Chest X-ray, PA view. Patient: 41 years old, sex M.
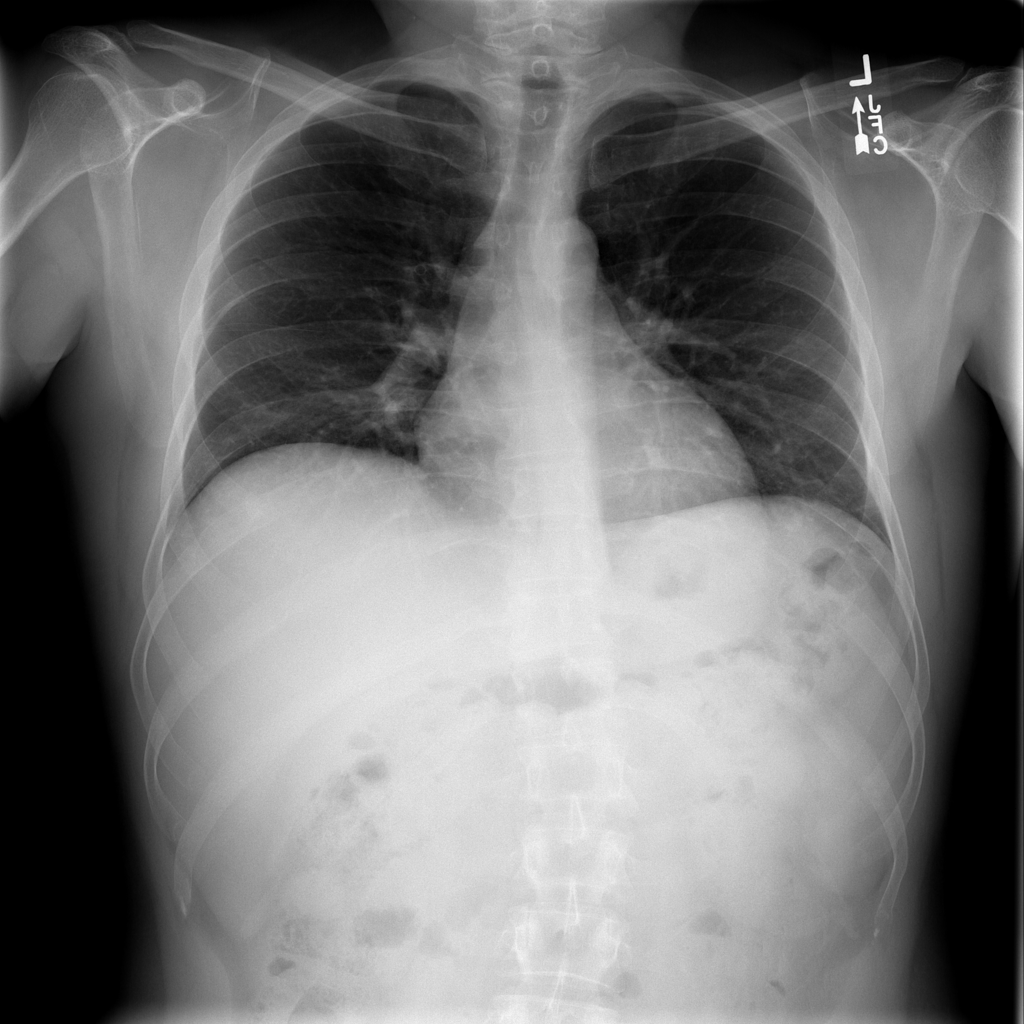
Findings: No Finding